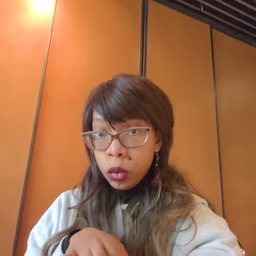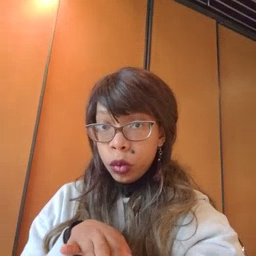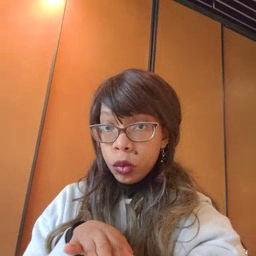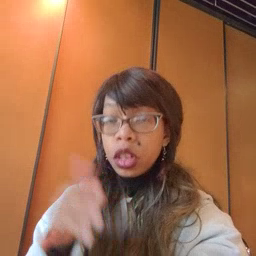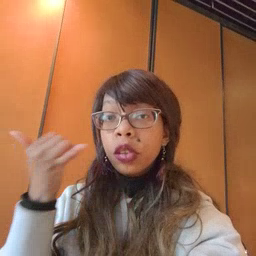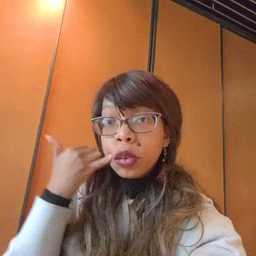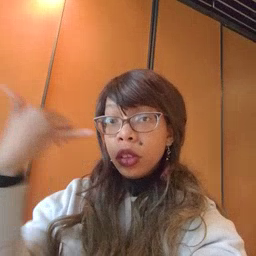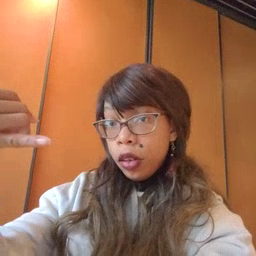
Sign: callonphone